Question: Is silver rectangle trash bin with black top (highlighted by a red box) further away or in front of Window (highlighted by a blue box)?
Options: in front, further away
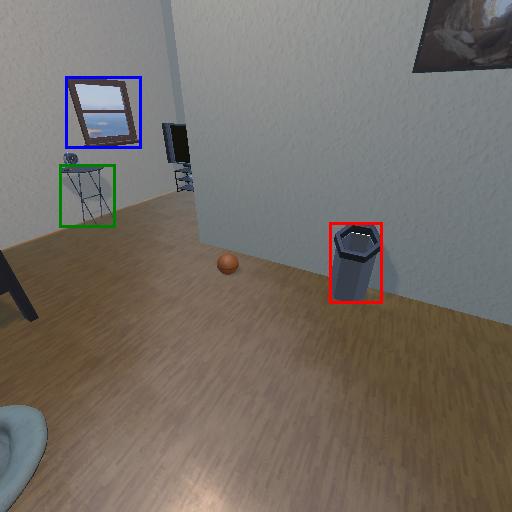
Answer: in front